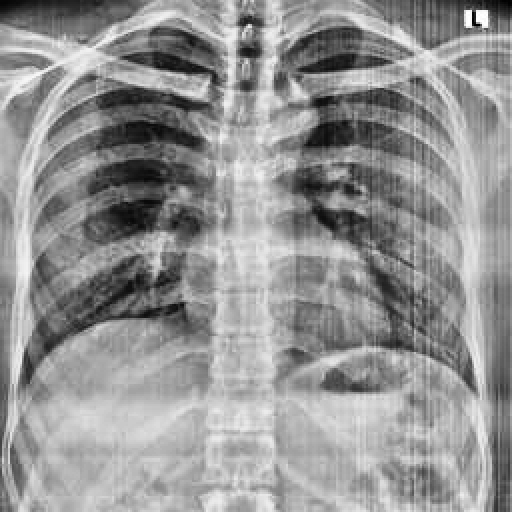
Finding: NORMAL